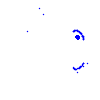
Particle: electron